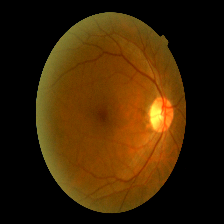
Diabetic retinopathy grade: Mild